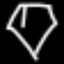
Label: diamond